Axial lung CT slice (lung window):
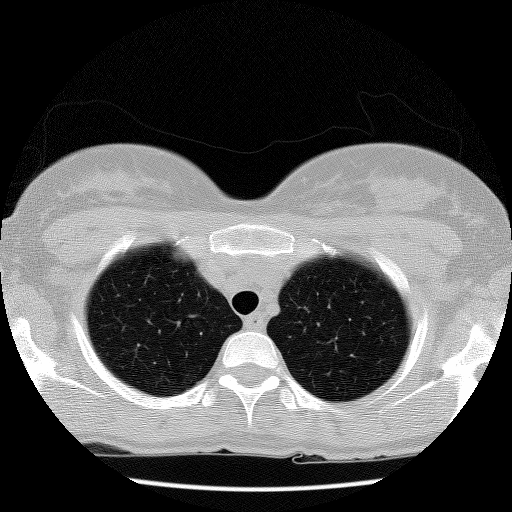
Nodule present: no